Interaction volume radius: 10 \u00c5
Interaction volume height: 20 \u00c5
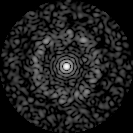
Disorder parameter: 0.8234